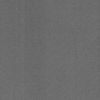
Label: dusty